Interaction volume radius: 10 \u00c5
Interaction volume height: 30 \u00c5
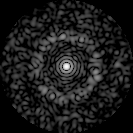
Disorder parameter: 0.8347